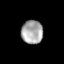
Tissue: lung
Cell type: Epithelial cells
Senescence score: 0.2076
Nuclear area (px): 509
Mean DAPI intensity: 164.053